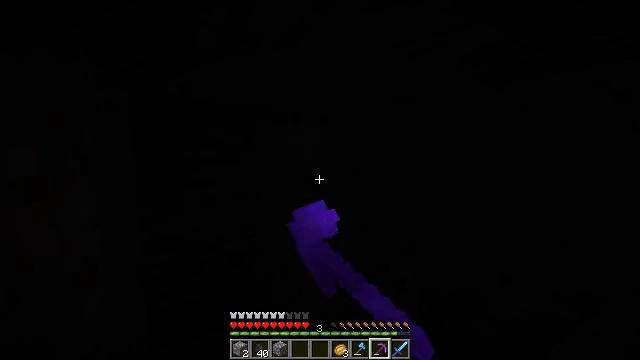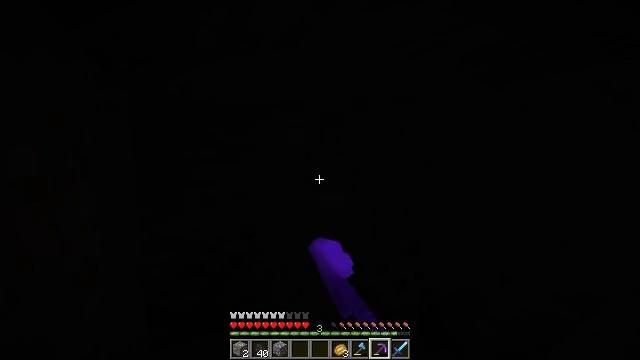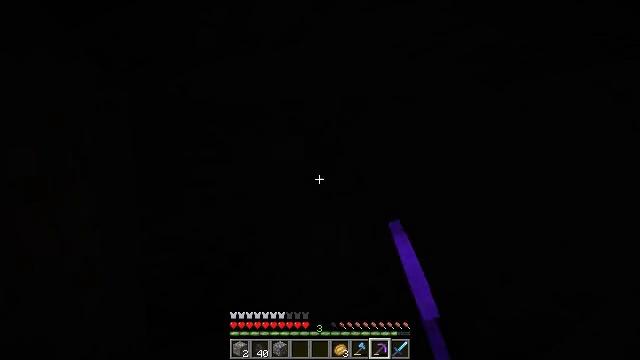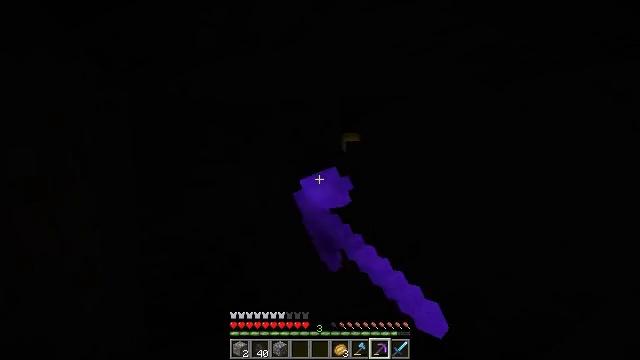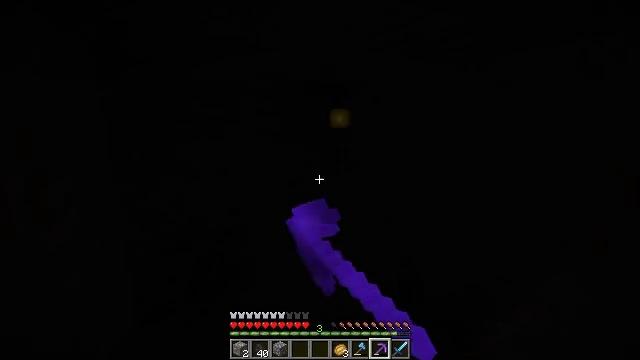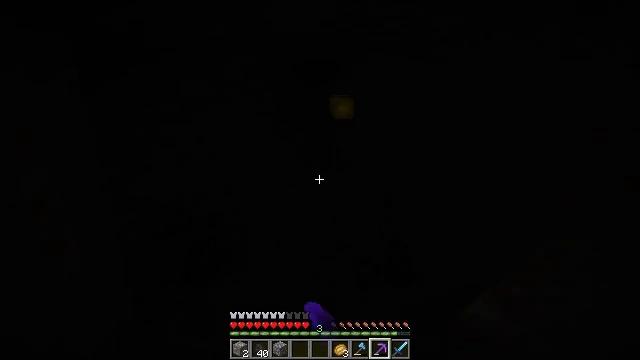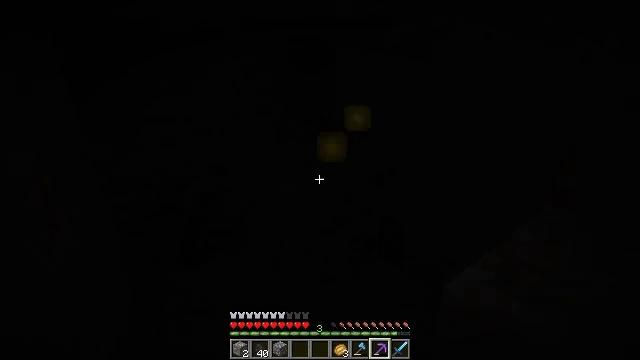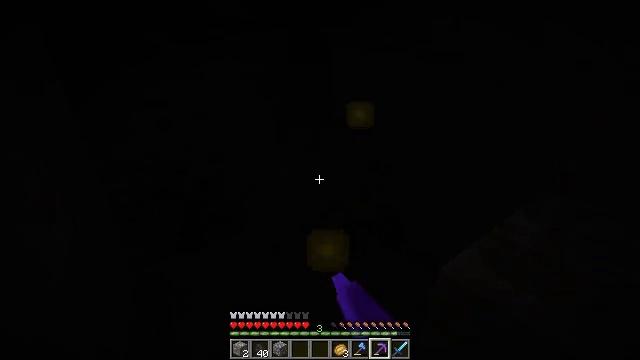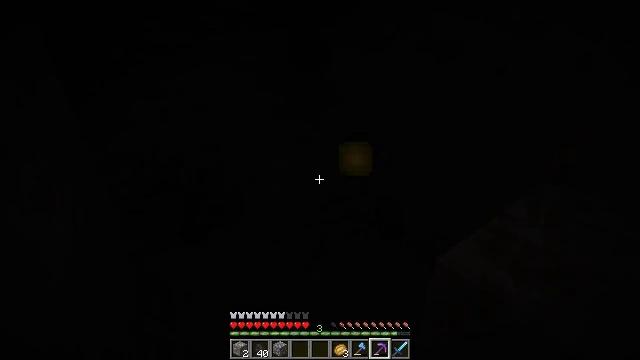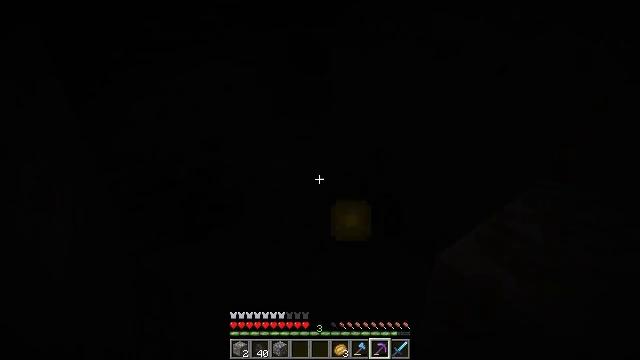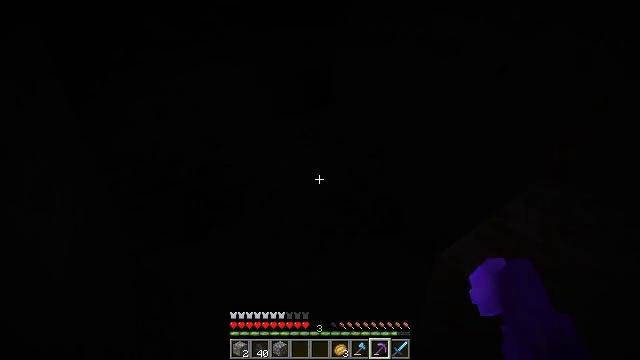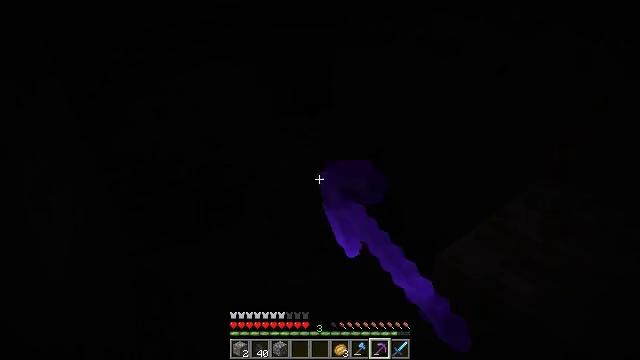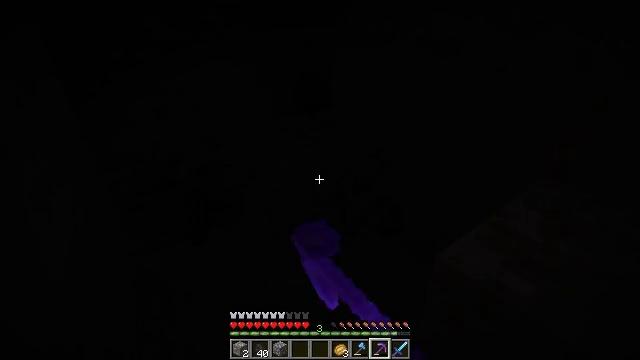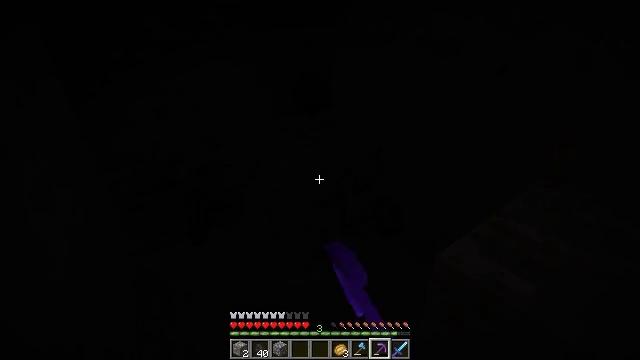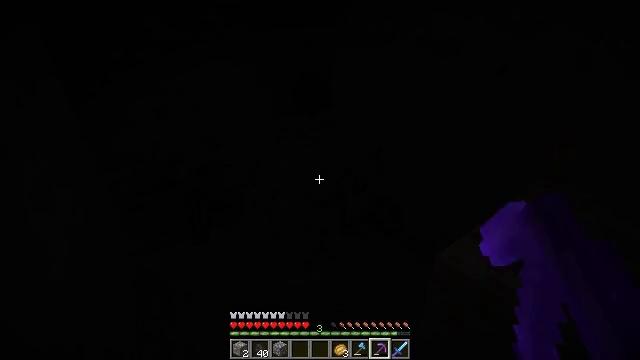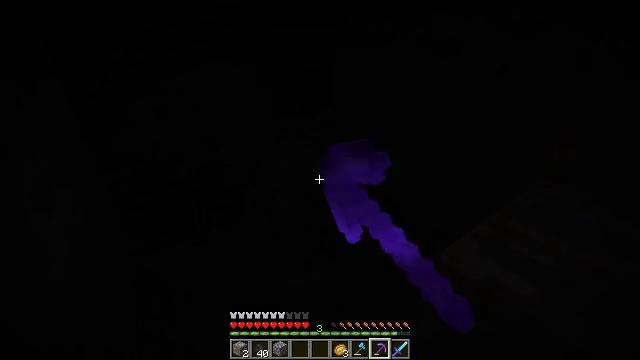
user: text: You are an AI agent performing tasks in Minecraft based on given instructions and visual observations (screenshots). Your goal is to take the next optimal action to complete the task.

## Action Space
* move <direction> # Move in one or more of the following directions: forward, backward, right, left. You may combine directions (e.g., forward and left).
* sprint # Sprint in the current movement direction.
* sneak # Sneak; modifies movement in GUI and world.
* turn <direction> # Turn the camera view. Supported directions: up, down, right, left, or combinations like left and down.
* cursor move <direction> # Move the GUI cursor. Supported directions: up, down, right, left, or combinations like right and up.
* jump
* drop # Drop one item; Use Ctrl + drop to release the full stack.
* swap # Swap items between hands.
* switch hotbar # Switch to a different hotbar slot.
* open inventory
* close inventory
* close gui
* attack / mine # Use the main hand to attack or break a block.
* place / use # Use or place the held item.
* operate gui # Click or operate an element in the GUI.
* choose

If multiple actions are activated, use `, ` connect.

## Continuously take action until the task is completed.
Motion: motion action
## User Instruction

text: Collect coal by mining the ore.
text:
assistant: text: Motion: attack / mine
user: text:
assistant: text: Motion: attack / mine
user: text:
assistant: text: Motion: attack / mine
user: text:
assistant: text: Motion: turn right and down, attack / mine
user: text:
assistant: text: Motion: turn right and down, attack / mine
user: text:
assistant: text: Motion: turn right and down, attack / mine
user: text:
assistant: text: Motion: turn down, attack / mine
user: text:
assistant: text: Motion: turn down, attack / mine
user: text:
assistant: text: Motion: attack / mine
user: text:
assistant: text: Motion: attack / mine
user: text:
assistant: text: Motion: attack / mine
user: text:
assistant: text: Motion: attack / mine
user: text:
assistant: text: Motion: attack / mine
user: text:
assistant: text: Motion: attack / mine
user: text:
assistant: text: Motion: attack / mine
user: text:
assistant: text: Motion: attack / mine
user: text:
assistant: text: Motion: attack / mine
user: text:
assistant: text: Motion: attack / mine
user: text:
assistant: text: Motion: attack / mine
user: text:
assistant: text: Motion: attack / mine
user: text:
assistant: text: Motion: attack / mine
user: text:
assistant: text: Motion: attack / mine
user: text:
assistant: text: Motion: attack / mine
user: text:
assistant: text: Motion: attack / mine
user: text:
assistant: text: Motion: move forward and move left, turn down, attack / mine
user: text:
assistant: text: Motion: move forward and move left, turn down, attack / mine
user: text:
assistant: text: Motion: move forward and move left, turn right and down
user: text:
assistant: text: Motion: move forward and move left, turn right and down
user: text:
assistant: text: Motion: move forward and move left, turn right
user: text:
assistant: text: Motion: move forward and move left, turn right